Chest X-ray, AP view. Patient: 61 years old, sex M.
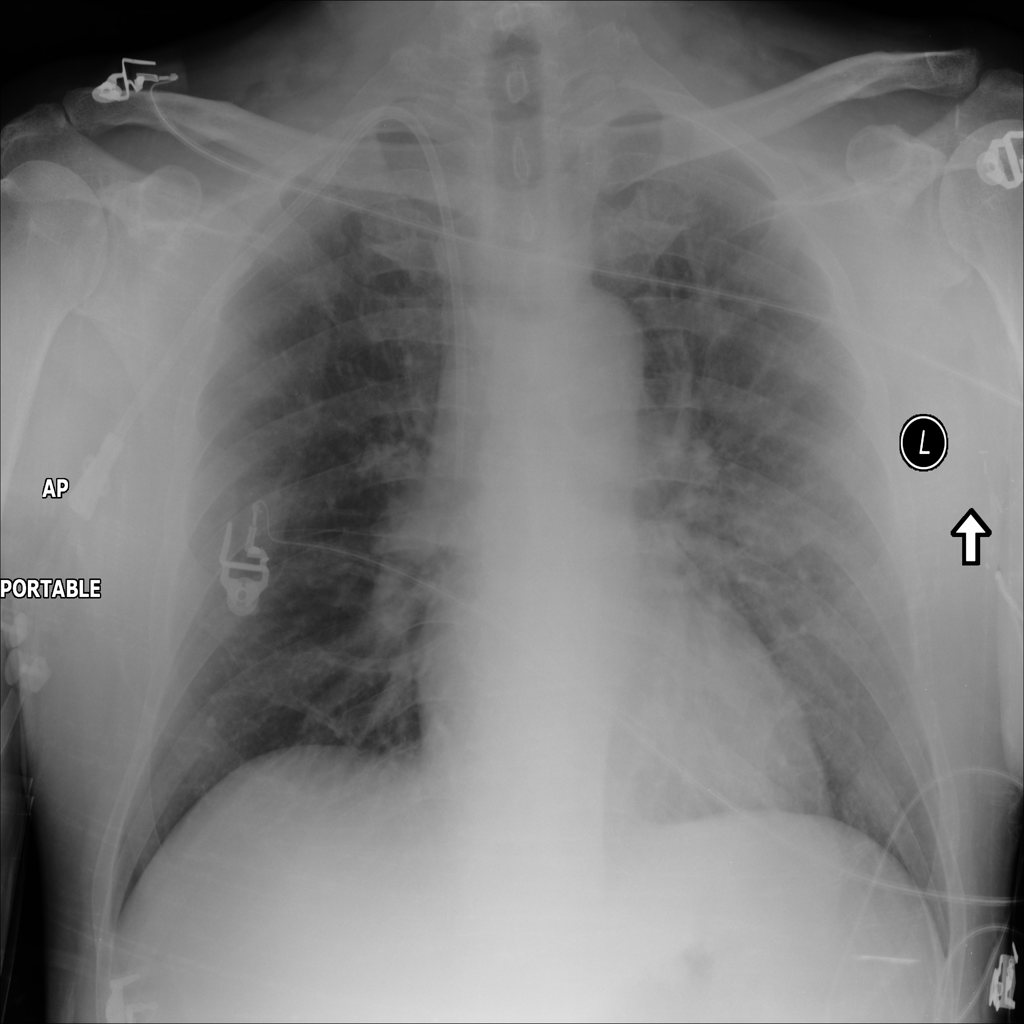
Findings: No Finding